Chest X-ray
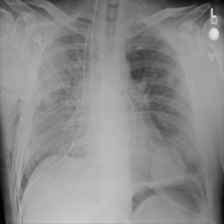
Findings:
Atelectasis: negative
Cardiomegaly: negative
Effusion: negative
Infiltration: positive
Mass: negative
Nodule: positive
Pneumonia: negative
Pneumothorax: negative
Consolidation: negative
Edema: negative
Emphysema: negative
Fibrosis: negative
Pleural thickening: negative
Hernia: negative